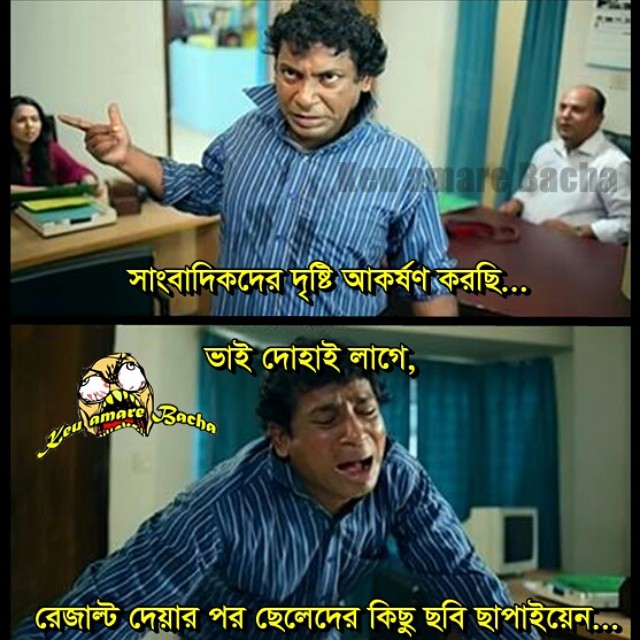
Caption: সাংবাদিকদের দৃষ্টি আকর্ষণ করছি... ভাই দোহাই লাগে , রেজাল্ট দেয়ার পর ছেলেদের কিছু ছবি ছাপাইয়েন ...
Label: hate